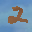
Label: 2